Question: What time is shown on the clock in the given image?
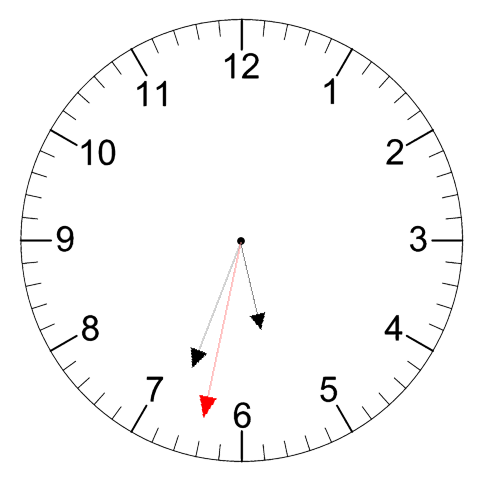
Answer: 05:33:32